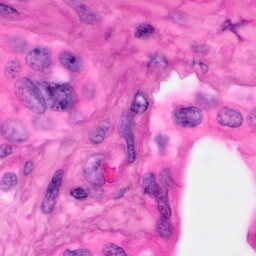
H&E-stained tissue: Pancreatic